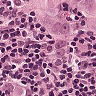
Metastatic tissue present: yes